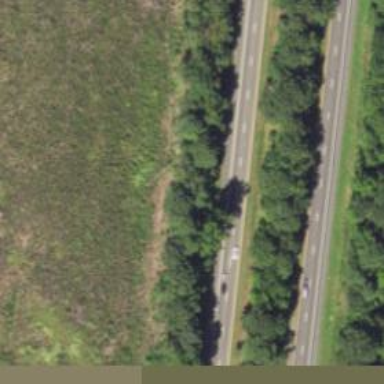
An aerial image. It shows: View of motorway.